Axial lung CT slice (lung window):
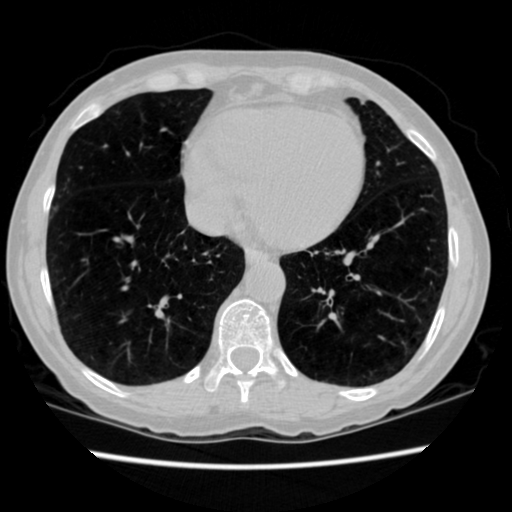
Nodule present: no